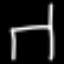
Label: chair